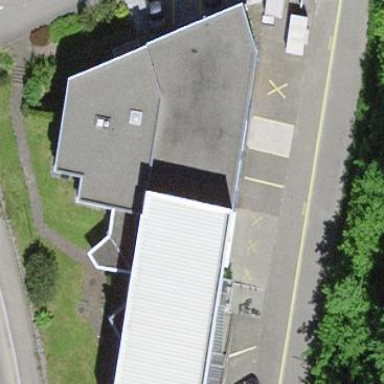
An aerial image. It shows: Industrial building.